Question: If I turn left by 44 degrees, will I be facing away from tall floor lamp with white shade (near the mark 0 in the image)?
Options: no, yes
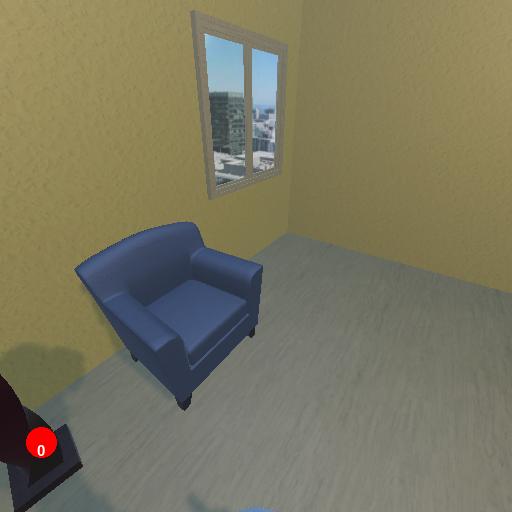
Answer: no